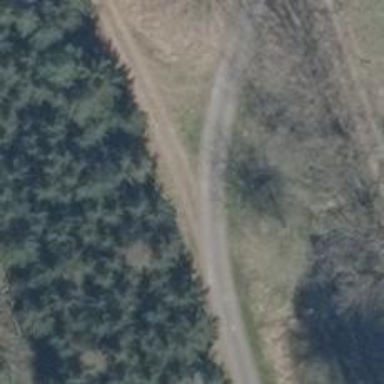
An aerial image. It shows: Unclassified asphalt road with grade 1 track type and abandoned railway alongside it. This road also serves as bicycle road.